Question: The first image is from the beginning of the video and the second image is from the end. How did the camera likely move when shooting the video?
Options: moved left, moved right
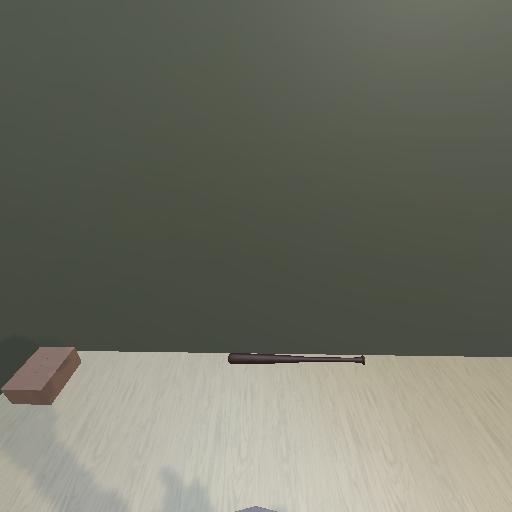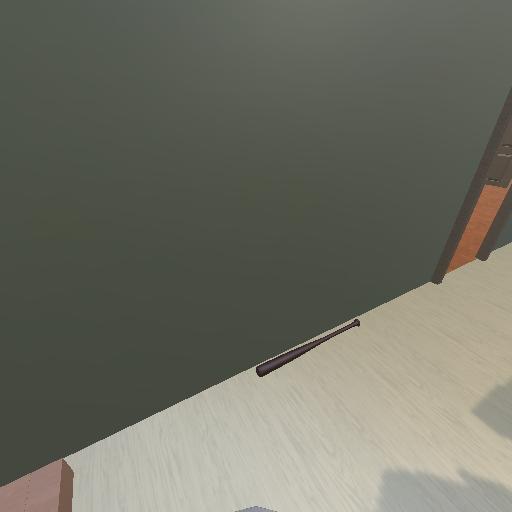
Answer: moved left